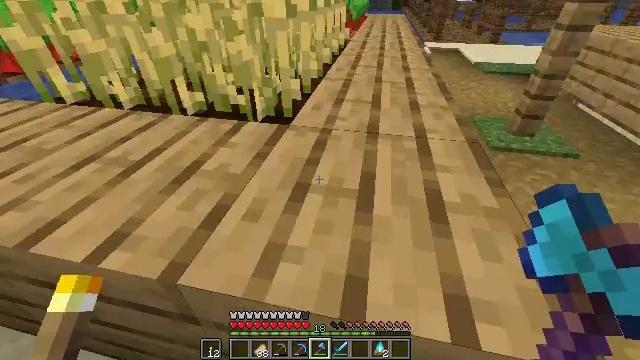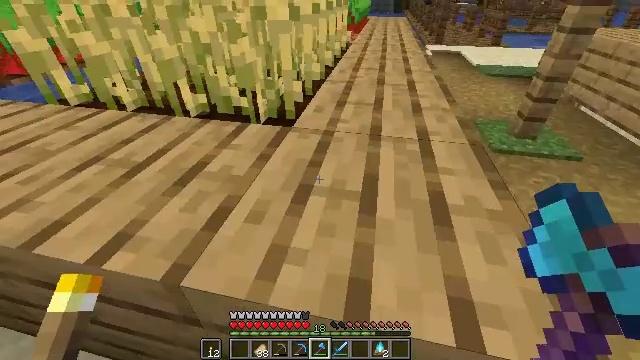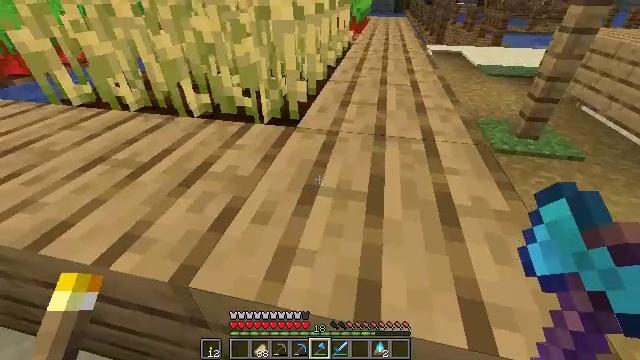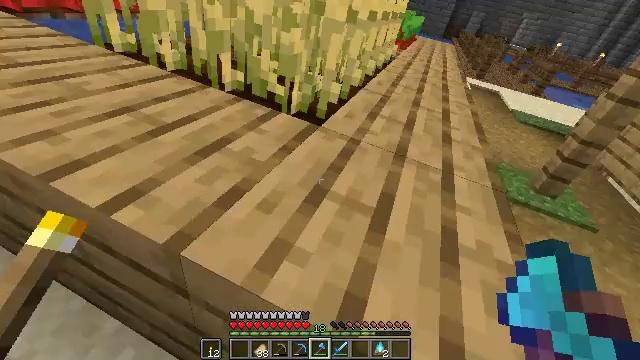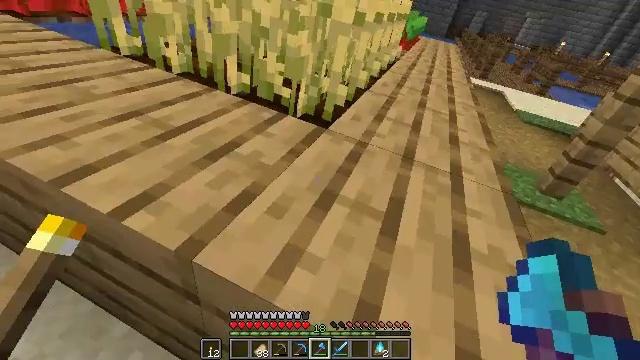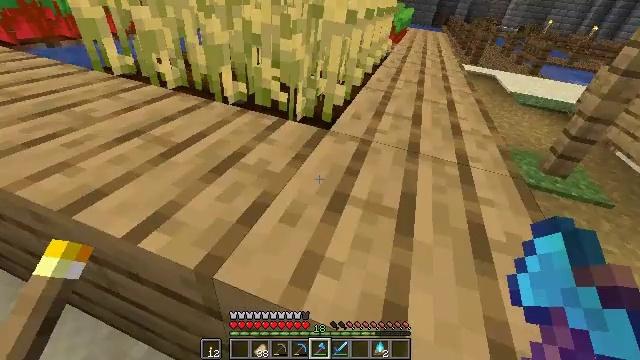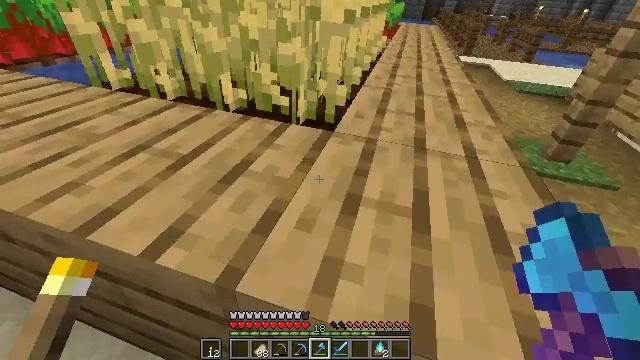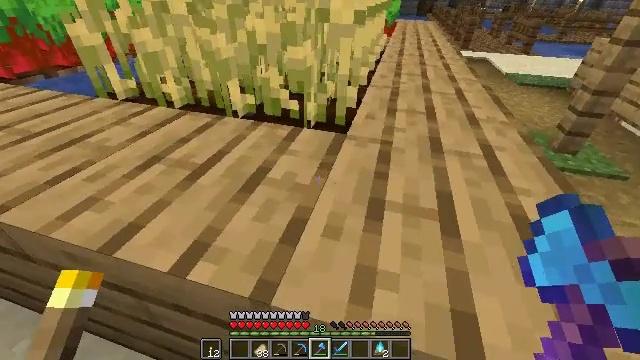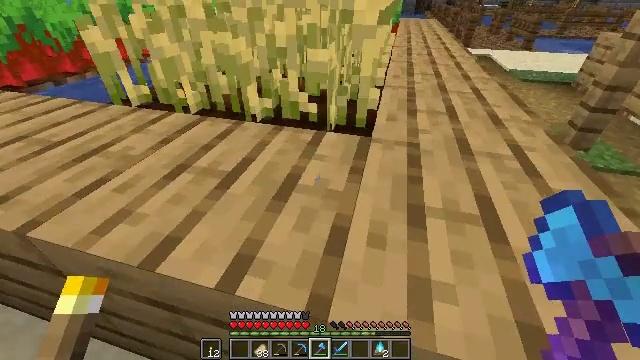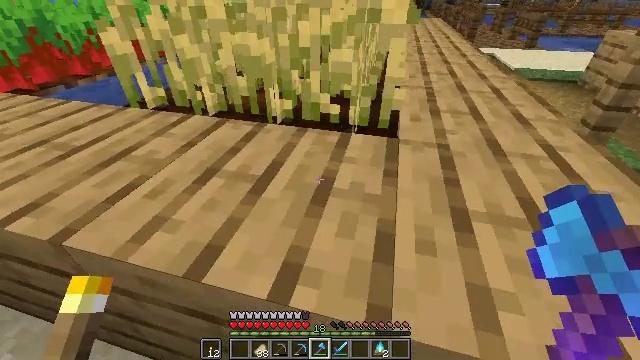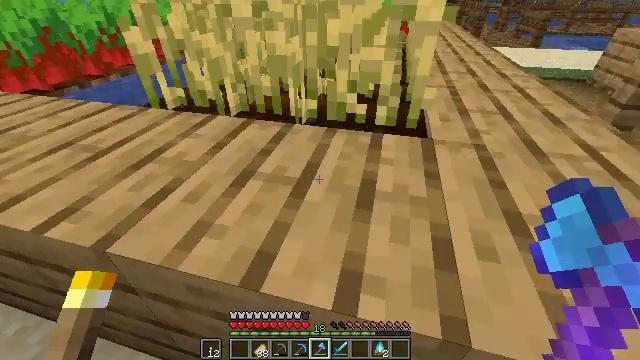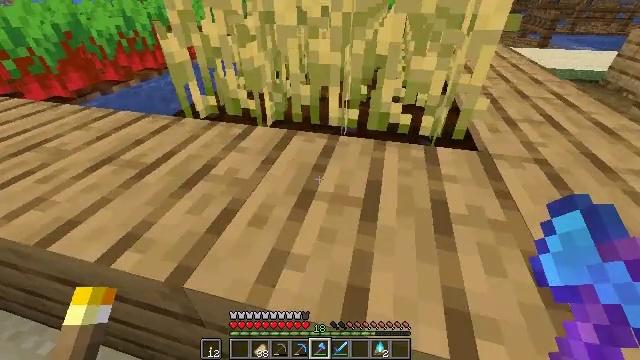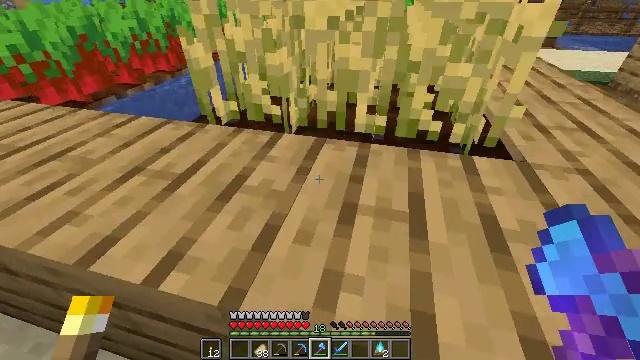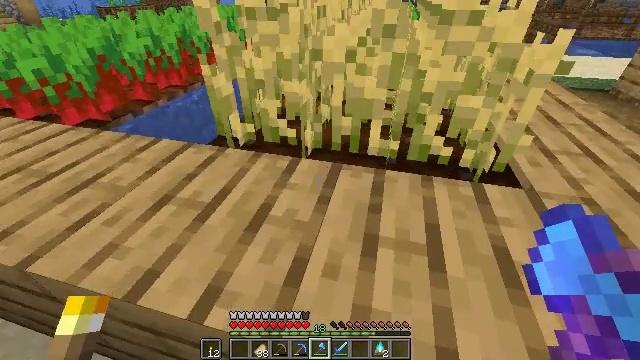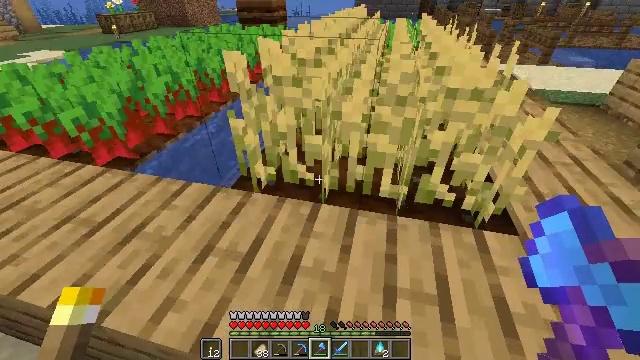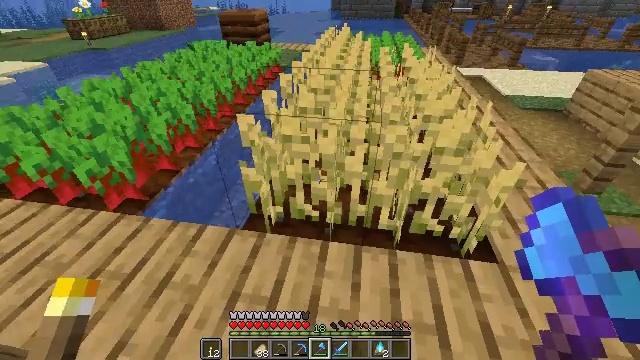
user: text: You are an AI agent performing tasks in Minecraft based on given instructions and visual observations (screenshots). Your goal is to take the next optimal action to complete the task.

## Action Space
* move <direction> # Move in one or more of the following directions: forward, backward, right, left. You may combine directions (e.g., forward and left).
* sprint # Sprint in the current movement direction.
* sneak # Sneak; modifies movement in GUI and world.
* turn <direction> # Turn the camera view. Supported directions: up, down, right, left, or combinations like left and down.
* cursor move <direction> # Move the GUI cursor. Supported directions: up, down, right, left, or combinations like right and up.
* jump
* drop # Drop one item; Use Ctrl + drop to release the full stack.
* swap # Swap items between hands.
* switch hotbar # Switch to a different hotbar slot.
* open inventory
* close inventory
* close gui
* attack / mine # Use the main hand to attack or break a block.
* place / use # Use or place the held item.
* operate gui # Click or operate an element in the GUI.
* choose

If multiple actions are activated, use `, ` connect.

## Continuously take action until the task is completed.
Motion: motion action
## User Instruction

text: Break the mature wheat plants.
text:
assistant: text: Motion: no_op
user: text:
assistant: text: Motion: move forward
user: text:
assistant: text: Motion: move forward, turn left
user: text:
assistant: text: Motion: move forward
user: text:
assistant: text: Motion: move forward
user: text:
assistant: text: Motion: move forward
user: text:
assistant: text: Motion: move forward and move left
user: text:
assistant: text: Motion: move forward and move left
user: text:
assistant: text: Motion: move forward and move left
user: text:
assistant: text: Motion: move forward and move left
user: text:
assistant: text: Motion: move forward and move left
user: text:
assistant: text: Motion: move forward and move left
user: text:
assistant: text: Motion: move forward and move left, jump
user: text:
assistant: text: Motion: move forward and move left, jump
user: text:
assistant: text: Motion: move forward and move left, turn right, jump
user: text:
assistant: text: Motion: move forward and move left, turn right and down, jump
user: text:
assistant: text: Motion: move forward and move left, turn right and down, jump
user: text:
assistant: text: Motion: turn right
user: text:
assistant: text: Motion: no_op
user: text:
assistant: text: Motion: no_op
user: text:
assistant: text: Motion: no_op
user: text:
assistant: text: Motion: no_op
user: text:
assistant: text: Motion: no_op
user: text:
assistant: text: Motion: turn right
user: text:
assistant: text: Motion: turn right
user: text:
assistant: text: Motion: turn right
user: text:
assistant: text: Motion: turn right and up
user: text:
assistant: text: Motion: move forward, attack / mine
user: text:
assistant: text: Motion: move forward, attack / mine
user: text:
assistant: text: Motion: move forward, attack / mine